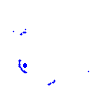
Particle: kaon